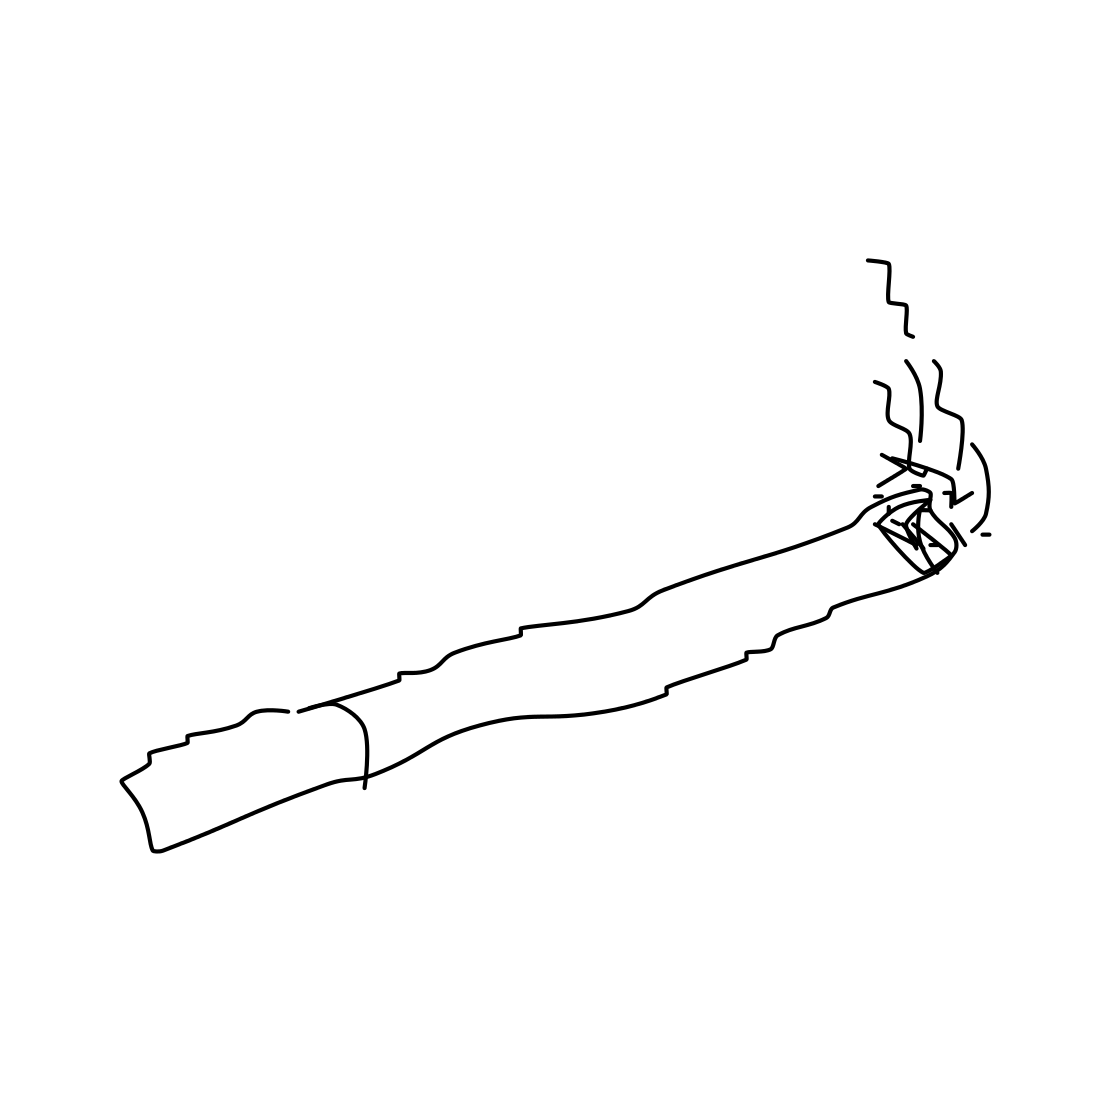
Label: cigarette